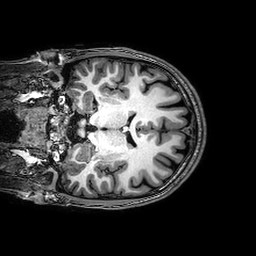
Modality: T1w
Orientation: coronal
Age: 20
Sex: male
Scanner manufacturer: philips
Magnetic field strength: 3 T
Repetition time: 0.008126 s
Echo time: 0.00373 s